Question: Image is attached to give a clear idea what i'm doing.

Sorry I hadn't given the full information I want these three buttons to remain on the bottom in all the screens(iPhone 6 and 6+)
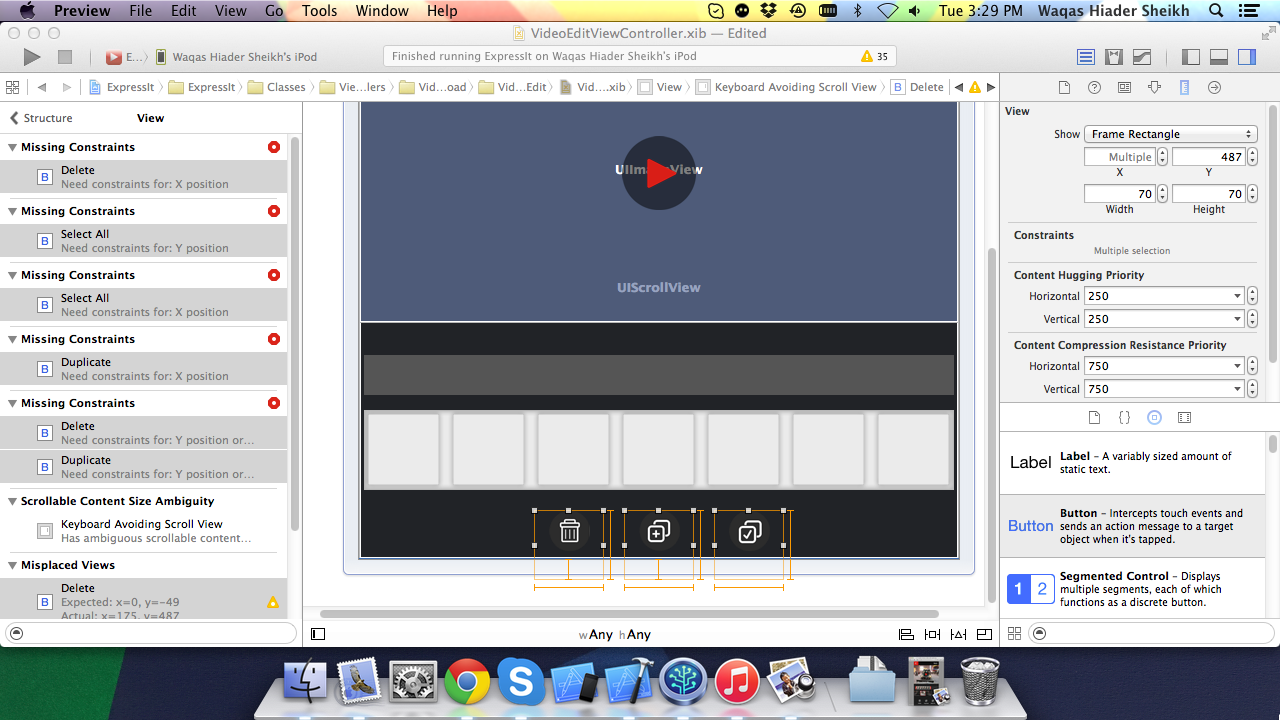
Answer: Solution should be the following:
- - -
That's it.